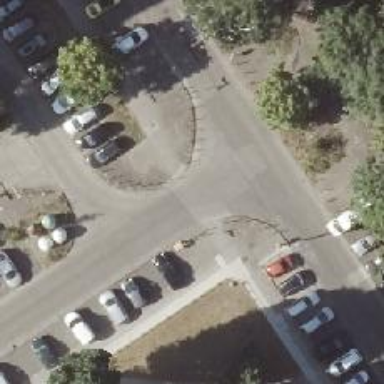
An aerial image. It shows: Residential road with concrete surface. There are separate sidewalks on both sides.